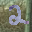
Label: 2